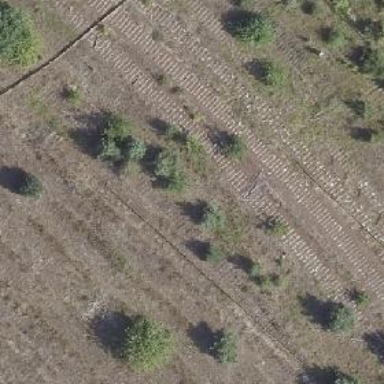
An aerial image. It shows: Abandoned railway.